Field crop: maize
Growth stage: 2
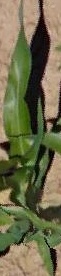
Species: maize